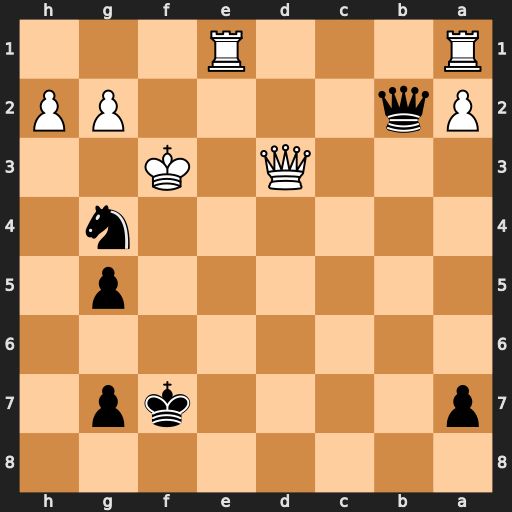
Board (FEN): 8/p4kp1/8/6p1/6n1/3Q1K2/Pq4PP/R3R3
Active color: b
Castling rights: -
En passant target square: -
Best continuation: Qf2+ Kxg4 Qf4+ Kh5 Qh4#